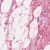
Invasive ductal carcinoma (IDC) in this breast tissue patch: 0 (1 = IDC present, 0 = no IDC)